Question: I had a local database used to connect with sql server authentication, every thing was perfectly working. i installed share point server 2010 standalone version in the machine and it created new sql server instance for SharePoint data and am able to connect to new share point instance.
The problem is now after installing SharePoint, i am unable to connect to the local database i was previously connecting without any problem.

please help me
Thanks,
Pradeep
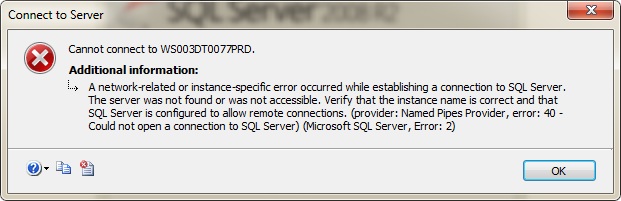
Answer: This issue is resolved, After share point install the somehow the sql server services was stopped and i started the service and again it is running without any problem.
Thanks,
Pradeep